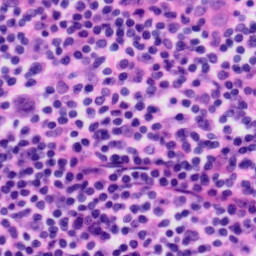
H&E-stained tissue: Tonsil